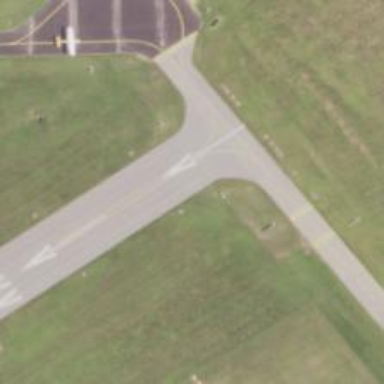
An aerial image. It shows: Image of taxiway at airport.